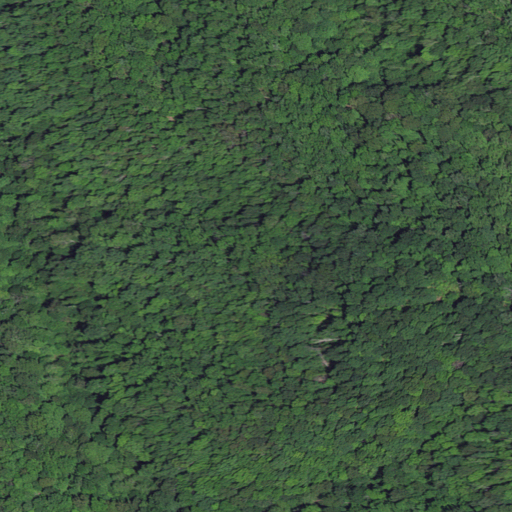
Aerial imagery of ridge(s) in Kentucky named Chestnut Flat Ridge containing deciduous forest and mixed forest